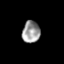
Tissue: skin
Cell type: Myeloid cells
Senescence score: 0.702
Nuclear area (px): 380
Mean DAPI intensity: 154.353